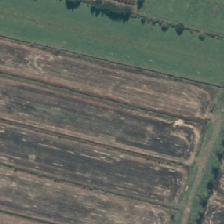
Land cover: shortrotation_cropland